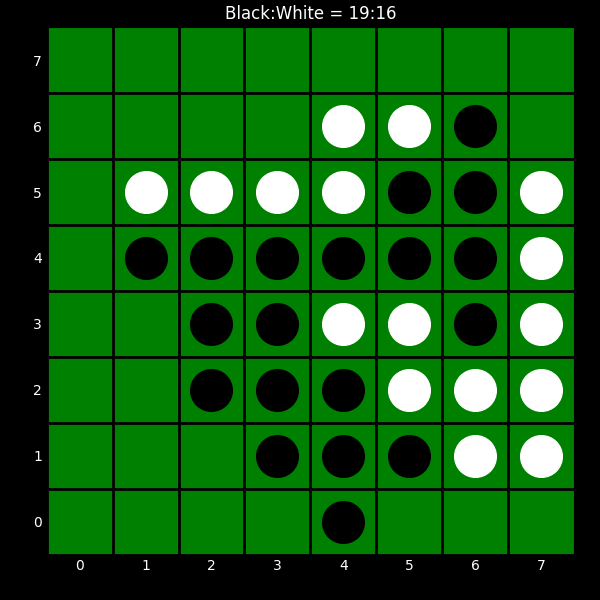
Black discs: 19
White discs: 16